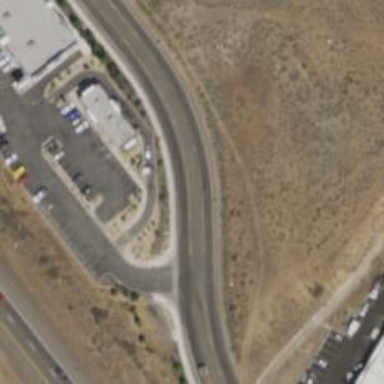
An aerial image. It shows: Tertiary road with asphalt surface and separate sidewalk.